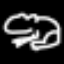
Label: frog